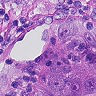
Metastatic tissue present: yes